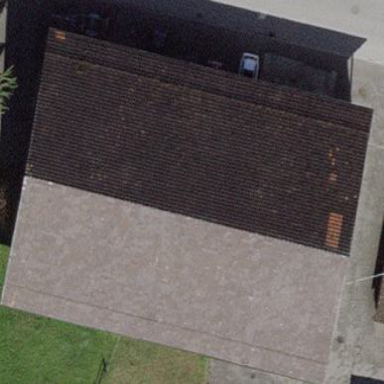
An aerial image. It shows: Warehouse.